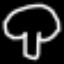
Label: mushroom